Interaction volume radius: 10 \u00c5
Interaction volume height: 15 \u00c5
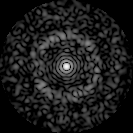
Disorder parameter: 0.779